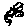
Label: flower